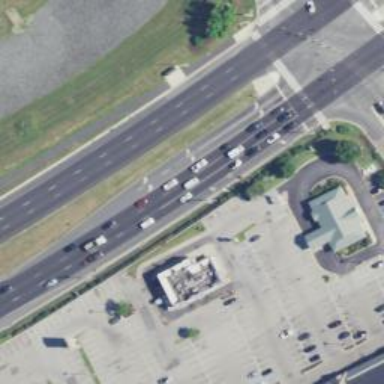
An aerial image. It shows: Trunk highway.